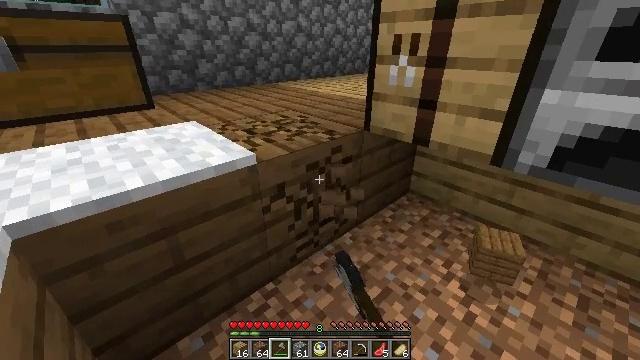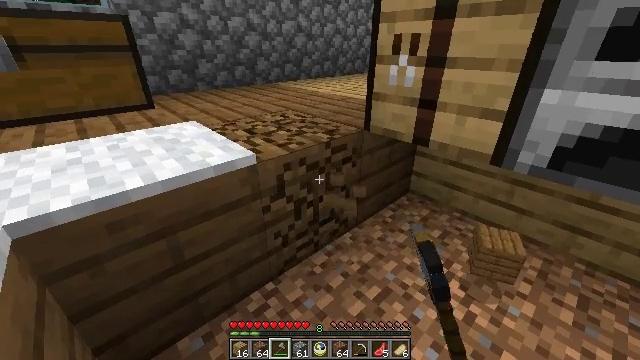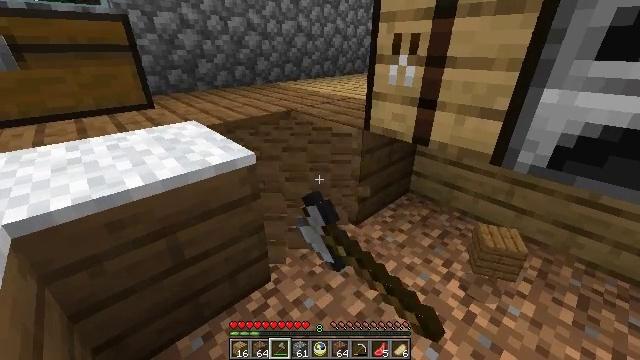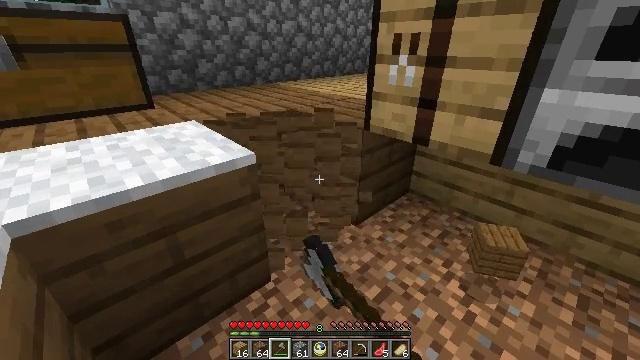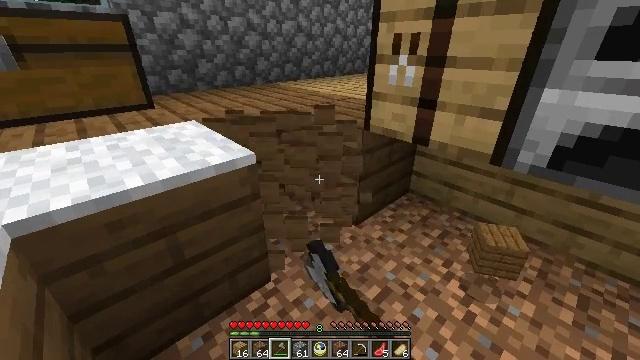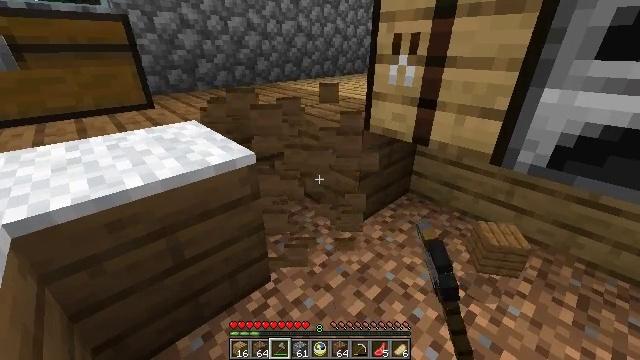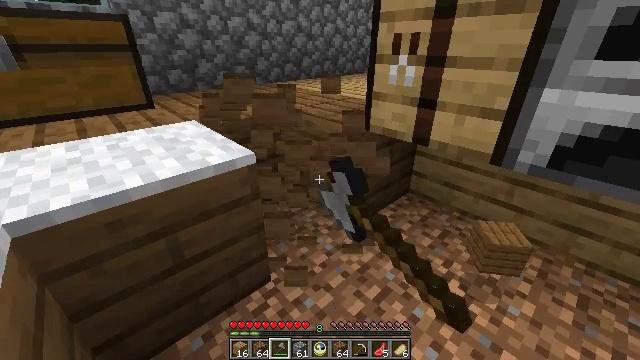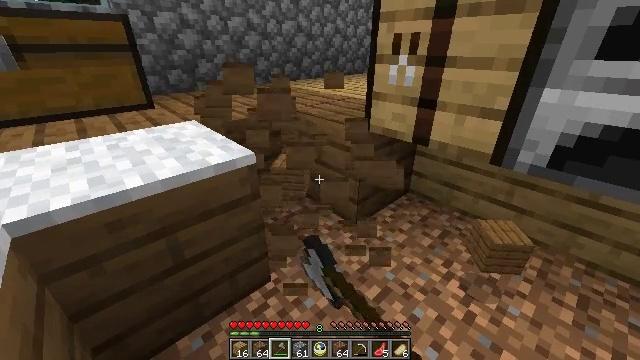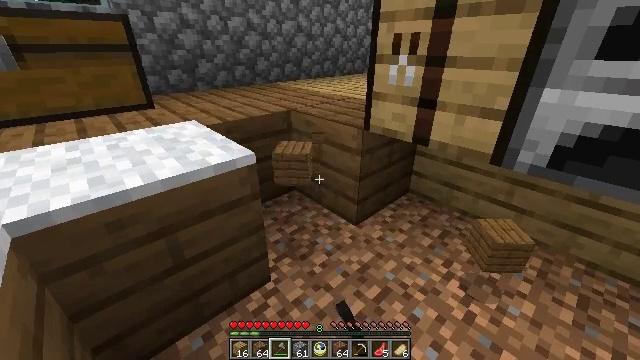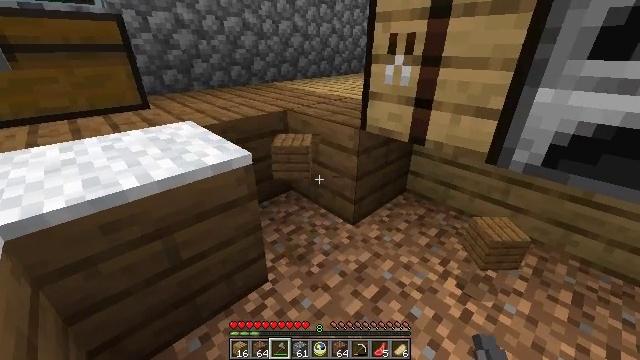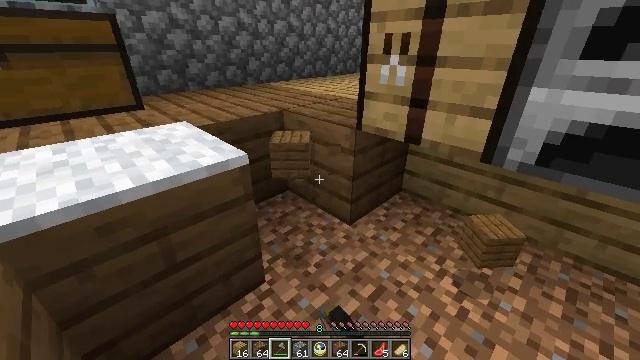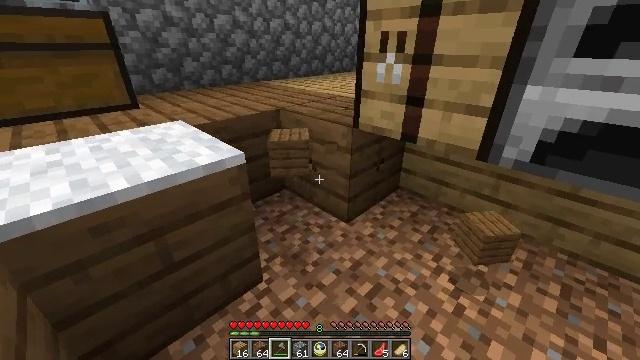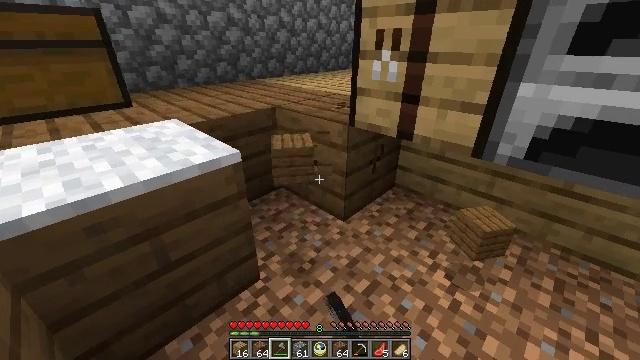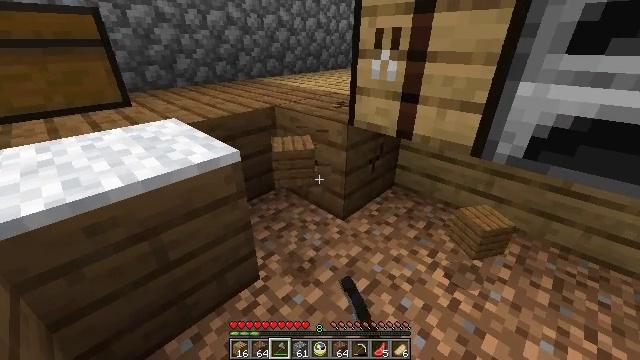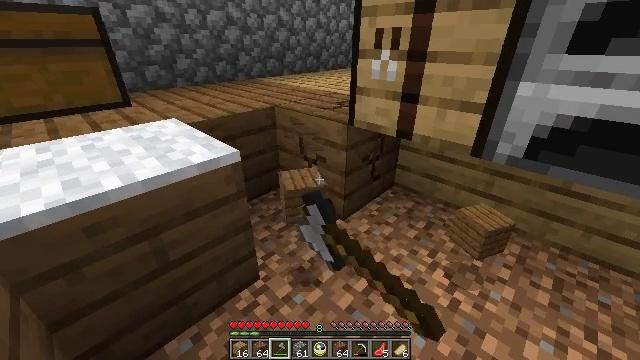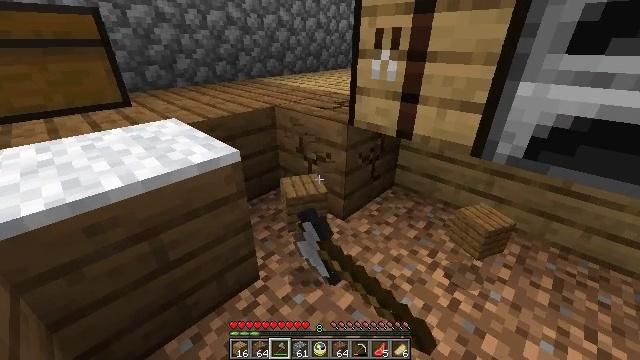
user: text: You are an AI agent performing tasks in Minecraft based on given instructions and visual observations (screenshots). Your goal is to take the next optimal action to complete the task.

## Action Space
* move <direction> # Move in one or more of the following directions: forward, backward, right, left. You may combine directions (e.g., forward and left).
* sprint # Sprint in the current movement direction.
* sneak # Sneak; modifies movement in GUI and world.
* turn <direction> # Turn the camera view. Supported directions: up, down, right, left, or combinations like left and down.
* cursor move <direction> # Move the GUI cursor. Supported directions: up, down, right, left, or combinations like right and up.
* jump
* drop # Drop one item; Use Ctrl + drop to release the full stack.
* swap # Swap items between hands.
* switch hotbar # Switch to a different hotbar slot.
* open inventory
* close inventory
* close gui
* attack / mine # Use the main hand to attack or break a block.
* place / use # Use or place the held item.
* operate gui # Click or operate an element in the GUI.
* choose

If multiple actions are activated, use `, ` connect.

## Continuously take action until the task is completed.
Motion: motion action
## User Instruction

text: Collect spruce planks from an old building.
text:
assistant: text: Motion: attack / mine
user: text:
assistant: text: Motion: attack / mine
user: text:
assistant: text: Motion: attack / mine
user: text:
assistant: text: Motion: attack / mine
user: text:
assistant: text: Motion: attack / mine
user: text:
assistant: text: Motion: attack / mine
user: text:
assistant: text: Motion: no_op
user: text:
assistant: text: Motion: no_op
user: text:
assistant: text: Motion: attack / mine
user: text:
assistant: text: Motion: attack / mine
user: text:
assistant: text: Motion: attack / mine
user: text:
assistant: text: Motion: attack / mine
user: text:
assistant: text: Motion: attack / mine
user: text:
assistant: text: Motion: attack / mine
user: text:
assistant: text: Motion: attack / mine
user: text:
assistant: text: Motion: attack / mine
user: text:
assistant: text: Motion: attack / mine
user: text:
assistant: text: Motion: attack / mine
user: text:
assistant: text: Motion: attack / mine
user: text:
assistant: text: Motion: attack / mine
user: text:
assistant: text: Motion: attack / mine
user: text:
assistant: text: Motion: turn left, attack / mine
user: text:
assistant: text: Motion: turn left, attack / mine
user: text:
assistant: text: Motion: turn left, attack / mine
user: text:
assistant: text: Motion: turn left and up
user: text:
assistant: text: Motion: turn left and up
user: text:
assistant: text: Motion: no_op
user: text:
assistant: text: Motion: attack / mine
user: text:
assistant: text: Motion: attack / mine
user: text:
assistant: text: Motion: attack / mine